二年级 · 立体几何学
论从什么角度看, 看到的图形都是一样的是 ()。

(1)

(2)

(3)
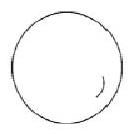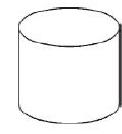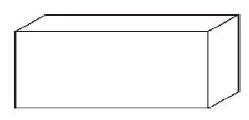
答案: 1)